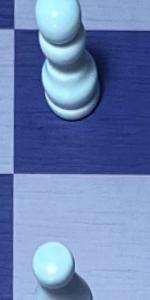
Label: Empty